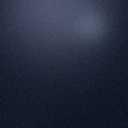
Screen state: off